Question: I'm new to memory analysis in Java.
I have a custom class named , the object of which cost me 25k memory:

When I look into the object in Memory Analysis in Eclipse, I found that there's a structure inside, which accounts for the most size of the whole object.
Here's my question:
1. Where does the TreeMap come from? I don't have TreeMap structure in the definition of the class.
2. I'd like to reduce the size of the object as less as possible. Any possible way to do that?
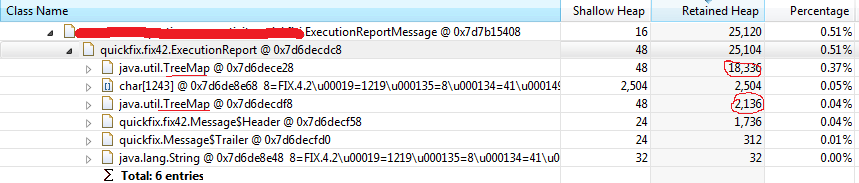
Answer: 1) It looks like it is inside the 'quickfix.fix42.ExecutionReport' object..??
UPDATE: It is in fact inside the 'quickfix.fix42.ExecutionReport', which by inheritance extends the 'quickfix.FieldMap' class, which has two 'TreeMaps'
2) Remove the ExecutionReport from your exception and just store the fields you need from it.